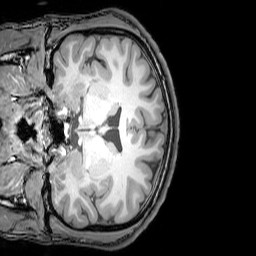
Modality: T1w
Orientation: coronal
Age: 24
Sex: male
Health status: healthy
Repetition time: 0.081 s
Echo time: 0.037 s